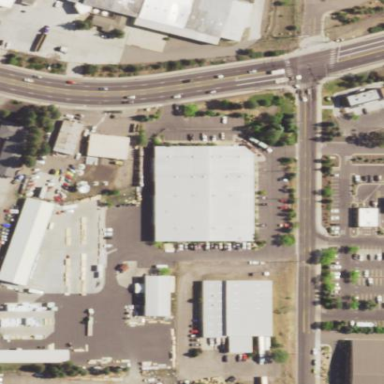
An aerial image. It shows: Commercial building housing hardware shop.